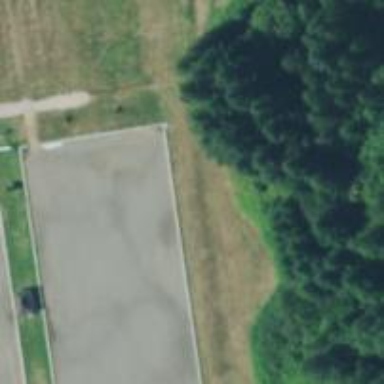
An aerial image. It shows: Equestrian pitch for leisure land activities.